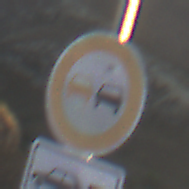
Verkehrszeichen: Ueberholverbot
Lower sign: HinweisDurchSinnbild15
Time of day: SunriseSunset
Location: Outdoor (Nature)
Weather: Clear
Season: NotSpecified
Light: Natural